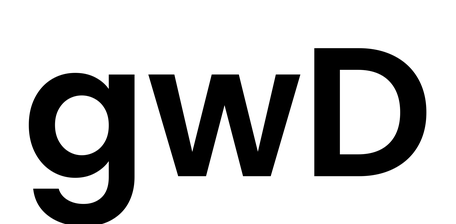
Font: Poppins-SemiBold